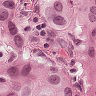
Metastatic tissue present: yes